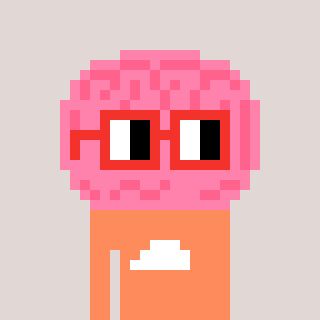
a pixel art character with square red glasses, a brain-shaped head and a peachy-colored body on a warm background